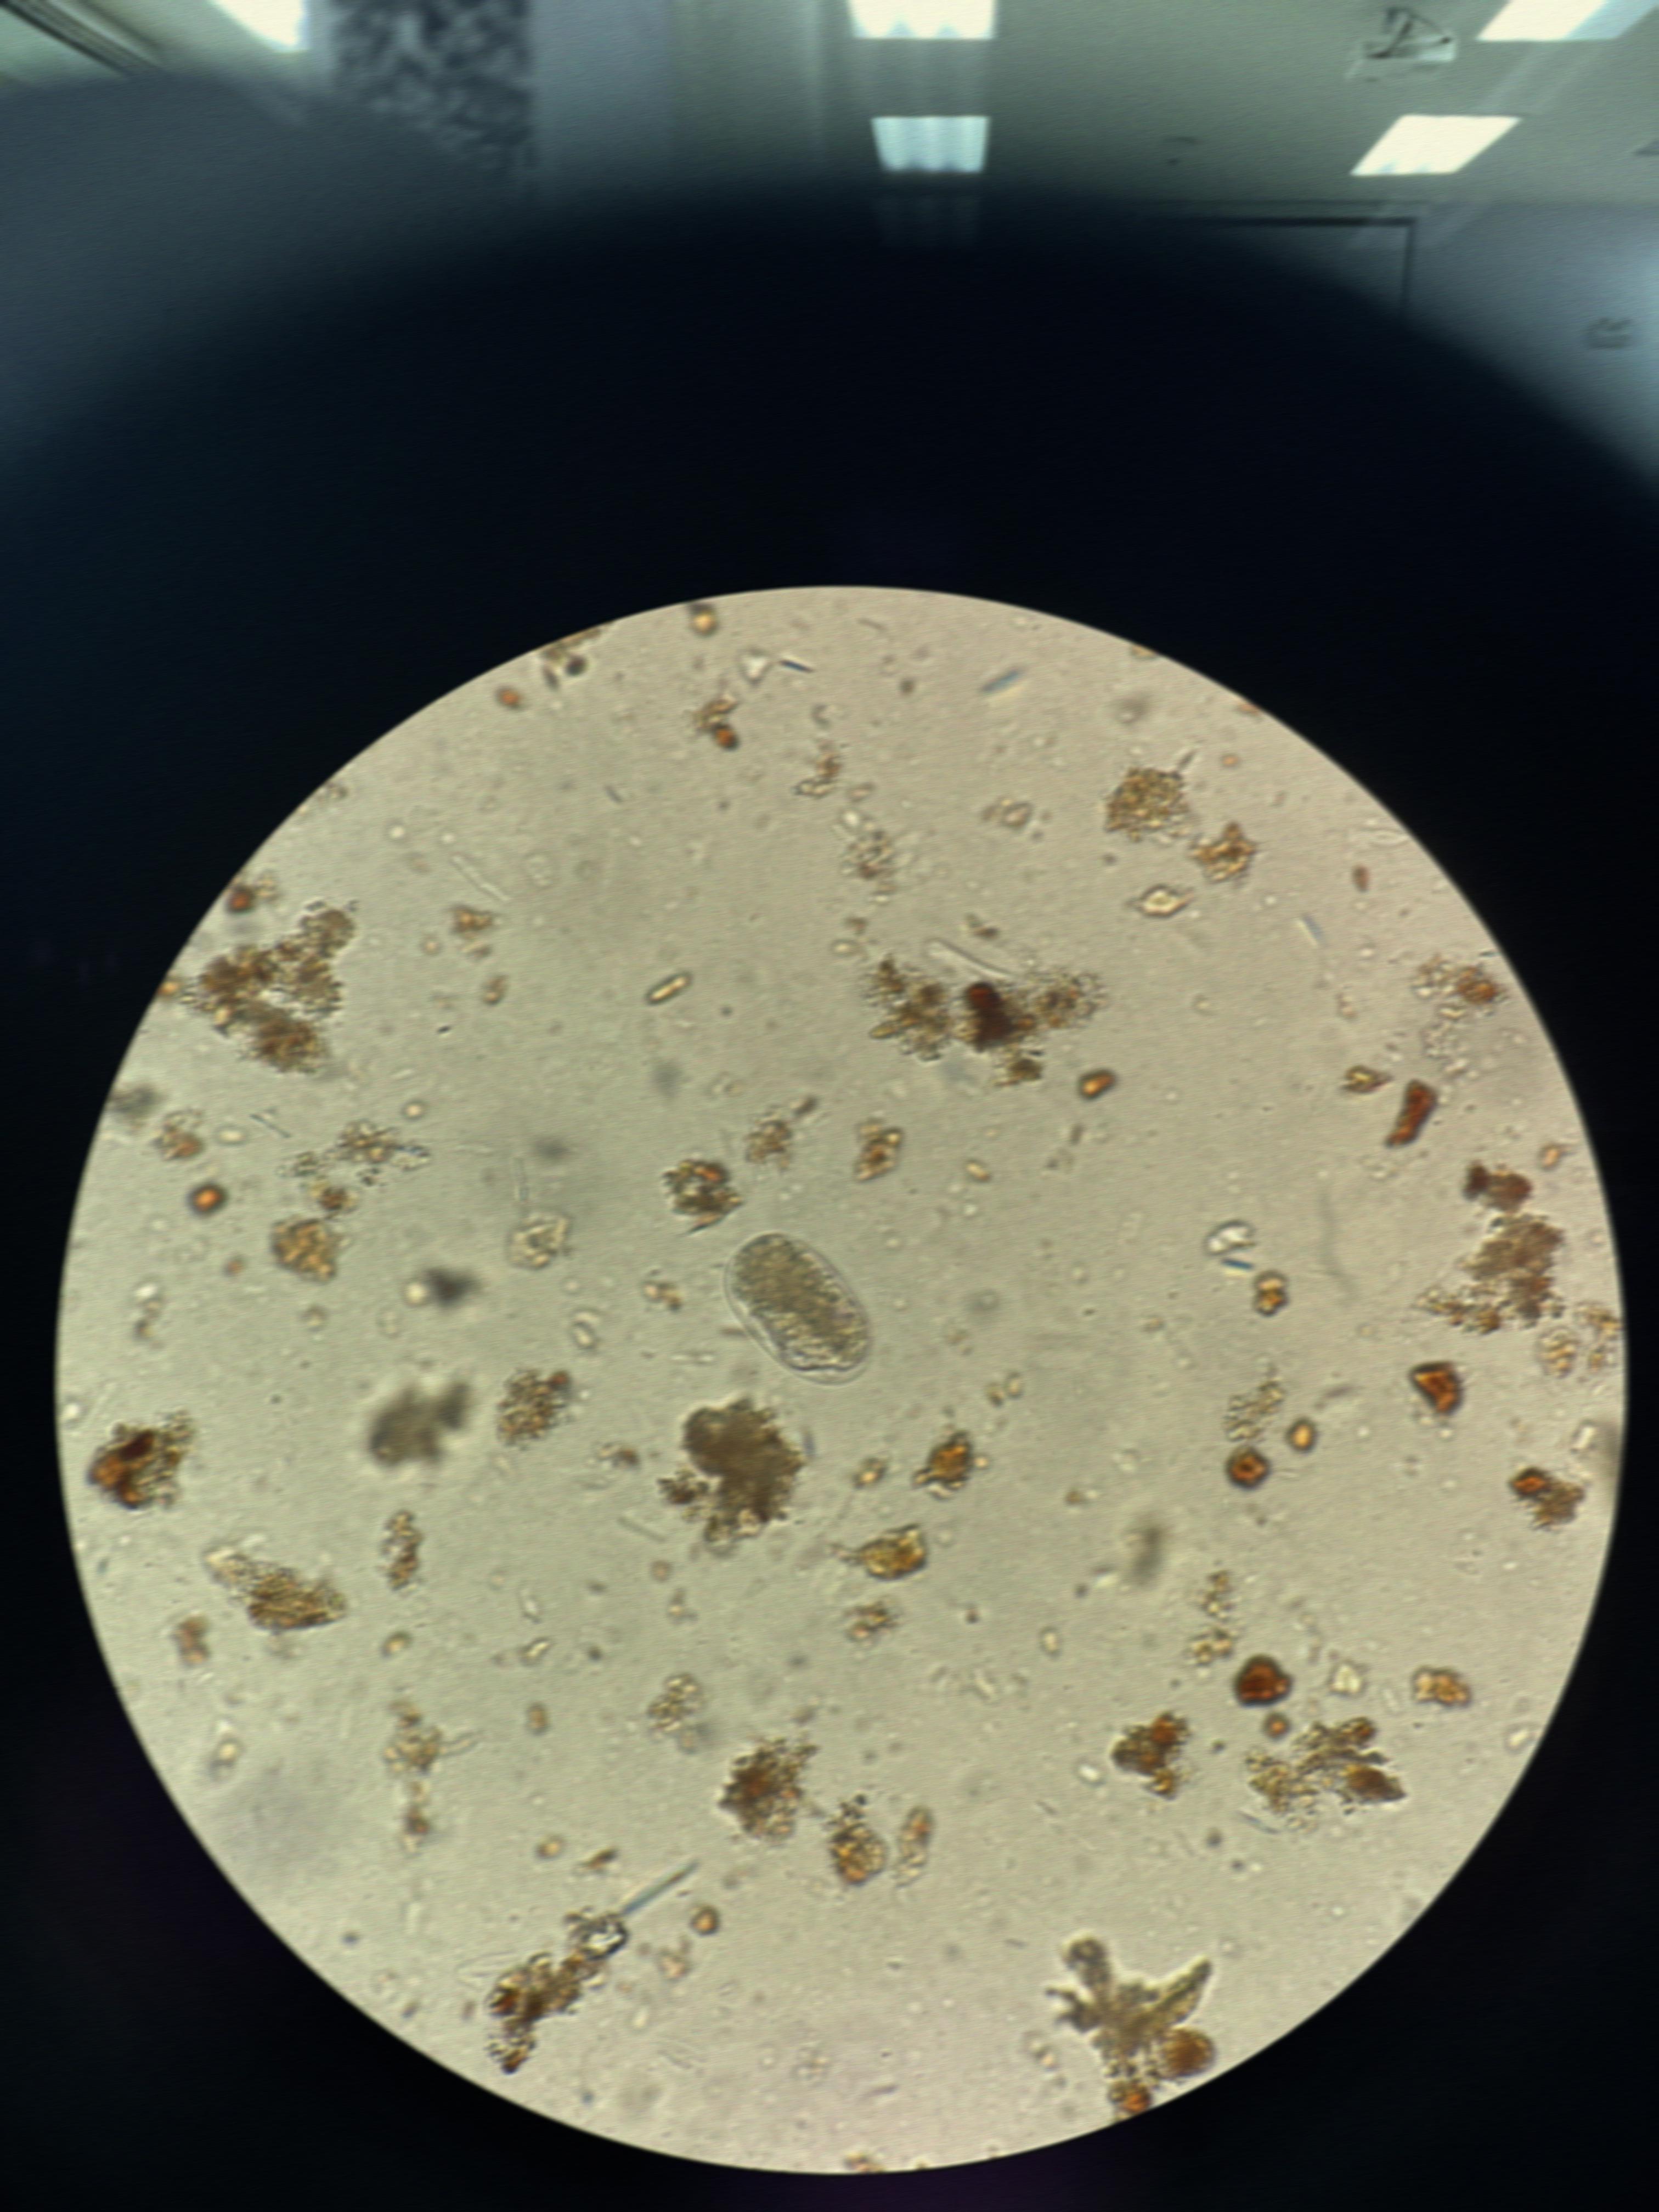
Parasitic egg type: Hookworm egg